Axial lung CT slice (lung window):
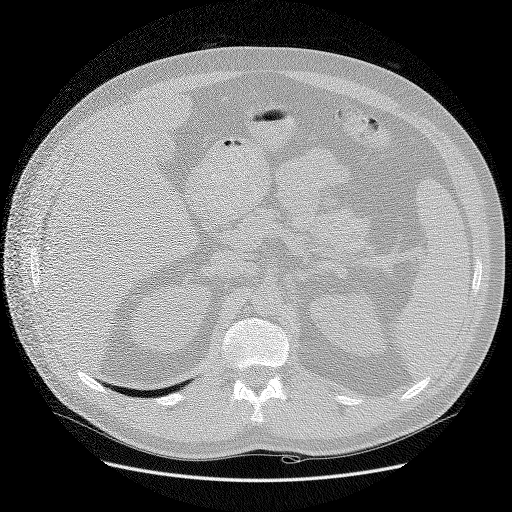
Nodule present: no